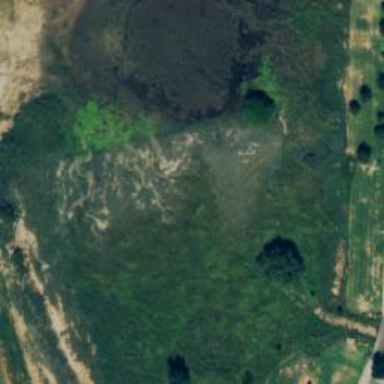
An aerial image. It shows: Pond surrounded by natural water.